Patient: sex F, age 56
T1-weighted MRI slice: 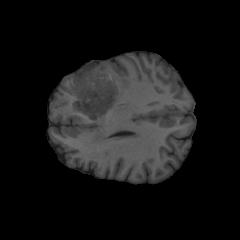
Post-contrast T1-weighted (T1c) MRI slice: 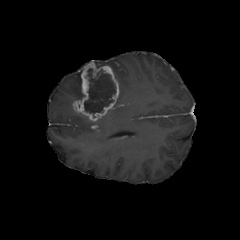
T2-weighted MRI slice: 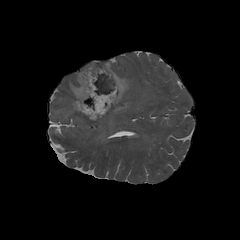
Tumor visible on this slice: yes
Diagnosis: Glioblastoma, IDH-wildtype
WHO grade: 4